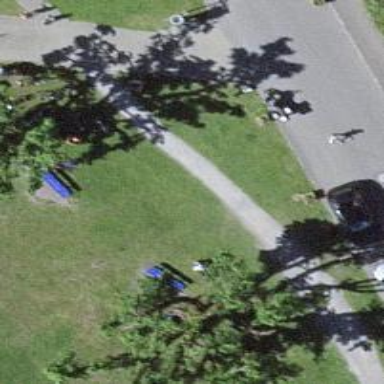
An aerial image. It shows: Bench.